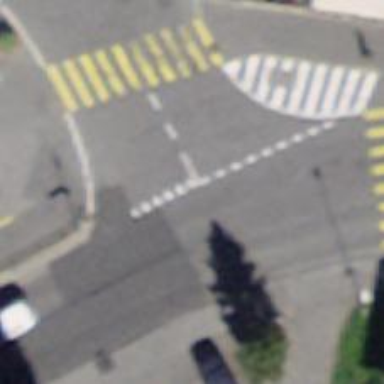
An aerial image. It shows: Road with "give way" sign.